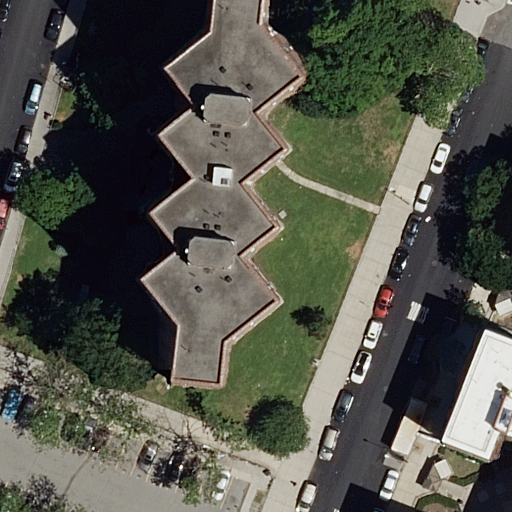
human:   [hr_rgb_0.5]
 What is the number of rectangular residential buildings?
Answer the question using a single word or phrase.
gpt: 1

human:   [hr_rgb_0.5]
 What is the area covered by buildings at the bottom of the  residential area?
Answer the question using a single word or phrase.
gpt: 0m2

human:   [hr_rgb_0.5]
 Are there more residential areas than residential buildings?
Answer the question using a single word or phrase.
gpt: no

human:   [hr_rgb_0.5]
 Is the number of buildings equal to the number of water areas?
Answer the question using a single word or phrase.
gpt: no

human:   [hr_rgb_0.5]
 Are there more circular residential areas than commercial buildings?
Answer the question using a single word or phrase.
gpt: no

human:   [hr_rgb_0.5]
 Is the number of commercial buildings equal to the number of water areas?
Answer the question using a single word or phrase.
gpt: yes

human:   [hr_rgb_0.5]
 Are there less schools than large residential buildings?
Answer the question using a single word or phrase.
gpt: no

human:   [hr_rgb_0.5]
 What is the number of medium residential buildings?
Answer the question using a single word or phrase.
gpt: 1

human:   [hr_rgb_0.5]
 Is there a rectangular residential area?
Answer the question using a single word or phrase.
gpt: yes

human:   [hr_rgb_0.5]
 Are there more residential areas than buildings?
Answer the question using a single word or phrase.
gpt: no

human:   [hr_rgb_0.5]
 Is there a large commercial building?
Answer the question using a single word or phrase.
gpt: no

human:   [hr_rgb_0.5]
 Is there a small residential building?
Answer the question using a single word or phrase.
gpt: no

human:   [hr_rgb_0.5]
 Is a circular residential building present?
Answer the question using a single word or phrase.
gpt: no

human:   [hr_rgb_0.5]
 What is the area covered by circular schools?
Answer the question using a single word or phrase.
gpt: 0m2

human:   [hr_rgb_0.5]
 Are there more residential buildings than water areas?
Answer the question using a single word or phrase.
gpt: yes

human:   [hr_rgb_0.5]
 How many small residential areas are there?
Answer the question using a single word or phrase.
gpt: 0

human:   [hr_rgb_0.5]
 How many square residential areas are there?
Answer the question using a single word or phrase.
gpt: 0

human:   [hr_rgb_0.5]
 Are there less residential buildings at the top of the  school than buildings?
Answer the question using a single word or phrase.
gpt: yes

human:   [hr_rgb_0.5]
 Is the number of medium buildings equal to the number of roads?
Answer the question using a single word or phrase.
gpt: no

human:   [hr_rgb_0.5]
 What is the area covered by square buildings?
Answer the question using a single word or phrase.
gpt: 0m2

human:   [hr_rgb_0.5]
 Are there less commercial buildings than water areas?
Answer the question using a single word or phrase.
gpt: no

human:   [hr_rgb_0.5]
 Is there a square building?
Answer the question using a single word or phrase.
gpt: no

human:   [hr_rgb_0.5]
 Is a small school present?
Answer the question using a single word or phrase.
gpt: no

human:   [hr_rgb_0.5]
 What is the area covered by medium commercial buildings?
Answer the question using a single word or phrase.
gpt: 0m2

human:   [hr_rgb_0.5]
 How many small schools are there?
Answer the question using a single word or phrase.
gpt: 0

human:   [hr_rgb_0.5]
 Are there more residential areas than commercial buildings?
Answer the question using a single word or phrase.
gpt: yes

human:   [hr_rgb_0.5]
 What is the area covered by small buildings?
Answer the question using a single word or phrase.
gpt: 0m2

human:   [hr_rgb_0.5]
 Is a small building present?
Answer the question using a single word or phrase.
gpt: no

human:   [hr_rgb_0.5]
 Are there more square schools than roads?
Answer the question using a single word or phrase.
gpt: no

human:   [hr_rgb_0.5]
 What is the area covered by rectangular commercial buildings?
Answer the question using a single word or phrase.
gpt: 0m2

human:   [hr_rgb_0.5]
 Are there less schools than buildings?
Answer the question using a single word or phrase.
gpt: yes

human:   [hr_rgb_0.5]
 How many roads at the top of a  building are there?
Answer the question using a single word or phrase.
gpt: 8

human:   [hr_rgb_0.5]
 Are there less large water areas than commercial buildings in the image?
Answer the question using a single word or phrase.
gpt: no

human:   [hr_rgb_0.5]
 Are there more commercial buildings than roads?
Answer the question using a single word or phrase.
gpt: no

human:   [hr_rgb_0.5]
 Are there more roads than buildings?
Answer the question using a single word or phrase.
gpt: yes

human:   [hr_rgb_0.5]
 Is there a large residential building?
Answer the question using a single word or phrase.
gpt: yes

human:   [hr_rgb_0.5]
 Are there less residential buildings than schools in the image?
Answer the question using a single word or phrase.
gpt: no